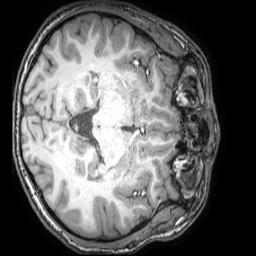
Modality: T1w
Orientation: axial
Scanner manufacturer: philips
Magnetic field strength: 3 T
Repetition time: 0.008 s
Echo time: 0.0035 s